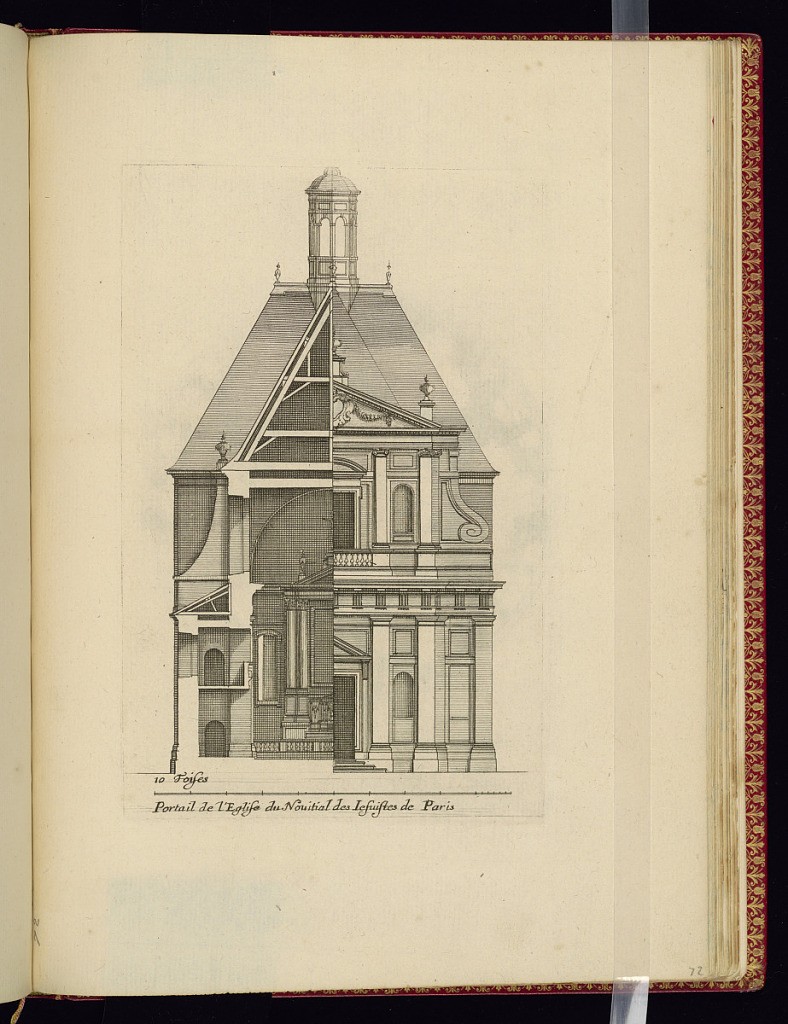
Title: Portail de l’Eglise du Nouitial des Jesuistes de Paris
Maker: Jean Marot, French, 1619 - 1679
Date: ca.1635–ca.1660
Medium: Etching on laid paper
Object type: Print
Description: Architectural elevation of the exterior and a section of the interior of the entrance to a church with a scale below. The design is split into two with the elevation on the right and section on the left. The façade features pilasters, frieze, pediments, niches, cartouche, and vase finials. The interior features an altar with columns and a balustrade. The plate is titled.